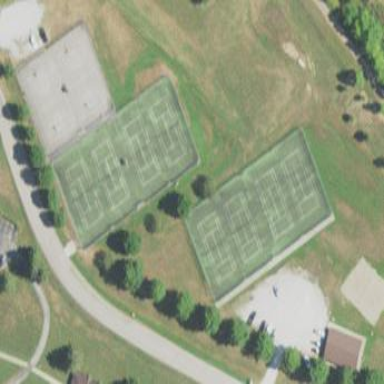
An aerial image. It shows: Sports centre with tennis facilities enclosed by fence.